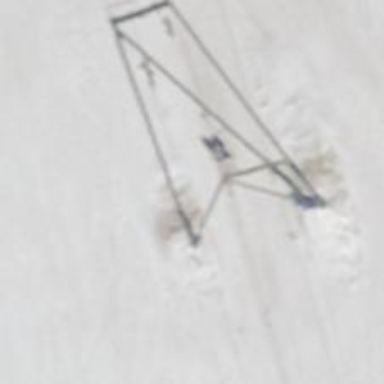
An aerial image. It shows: Pylon for aerialway.